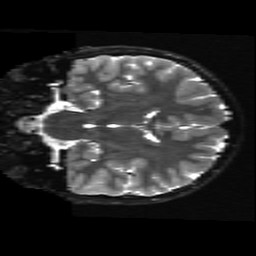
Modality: T2w
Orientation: coronal
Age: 11
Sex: male
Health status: ill
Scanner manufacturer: ge
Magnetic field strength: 3 T
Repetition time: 7.5 s
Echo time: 0.1007 s